Interaction volume radius: 5 \u00c5
Interaction volume height: 10 \u00c5
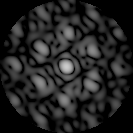
Disorder parameter: 0.5161